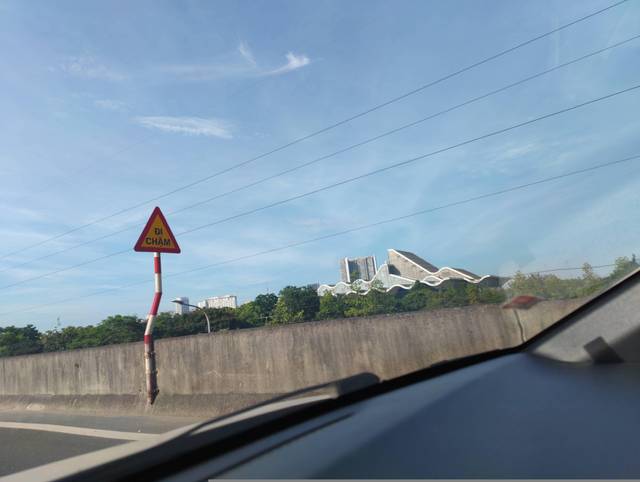
Region: Vietnam
Coordinates: 21.01, 105.789